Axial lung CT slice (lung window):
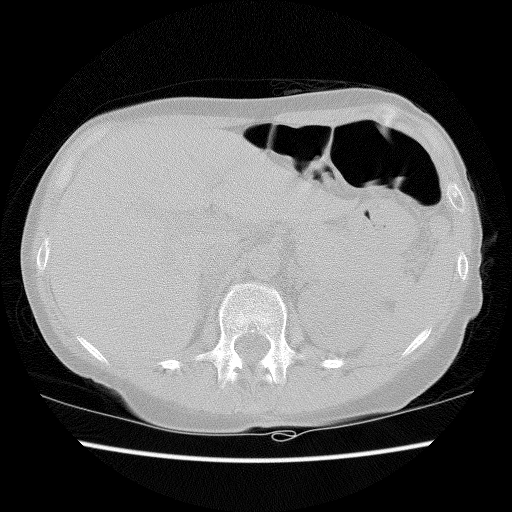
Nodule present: no